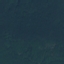
Land use / land cover: Forest